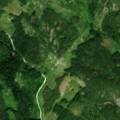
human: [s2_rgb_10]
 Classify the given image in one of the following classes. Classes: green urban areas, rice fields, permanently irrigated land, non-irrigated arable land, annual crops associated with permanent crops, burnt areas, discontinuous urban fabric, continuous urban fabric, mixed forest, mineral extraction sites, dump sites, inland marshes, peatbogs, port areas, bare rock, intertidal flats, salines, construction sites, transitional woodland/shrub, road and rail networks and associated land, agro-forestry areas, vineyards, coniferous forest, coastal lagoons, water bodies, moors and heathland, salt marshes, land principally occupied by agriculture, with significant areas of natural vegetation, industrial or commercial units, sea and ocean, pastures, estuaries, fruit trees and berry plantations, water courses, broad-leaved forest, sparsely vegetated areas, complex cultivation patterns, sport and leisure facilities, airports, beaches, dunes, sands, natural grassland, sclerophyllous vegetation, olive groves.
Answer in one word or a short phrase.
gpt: coniferous forest, transitional woodland/shrub